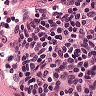
Metastatic tissue present: no